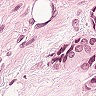
Metastatic tissue present: yes